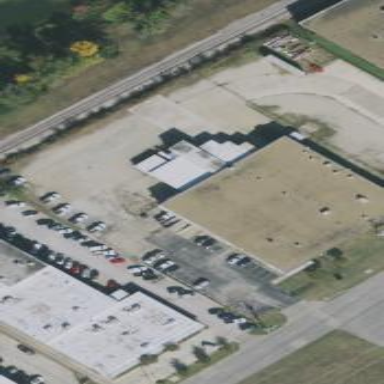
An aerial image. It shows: Warehouse building.